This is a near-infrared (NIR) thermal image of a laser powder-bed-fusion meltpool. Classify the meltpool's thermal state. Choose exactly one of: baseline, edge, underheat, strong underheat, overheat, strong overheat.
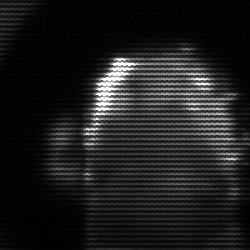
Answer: baseline